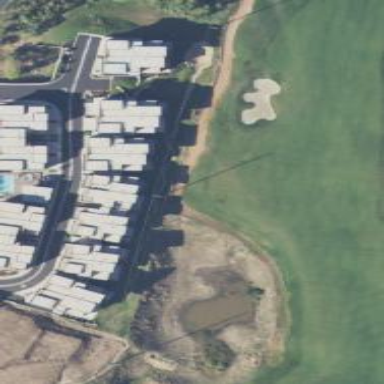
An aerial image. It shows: Golf fairway surrounded by grass.